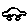
Label: car